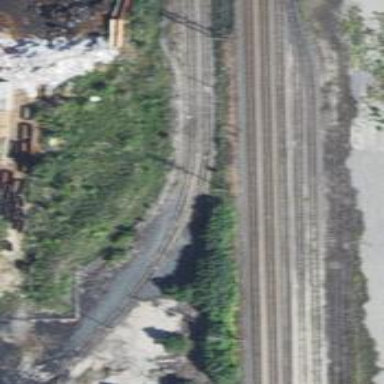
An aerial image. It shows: Abandoned railway yard is depicted.